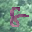
Label: 8